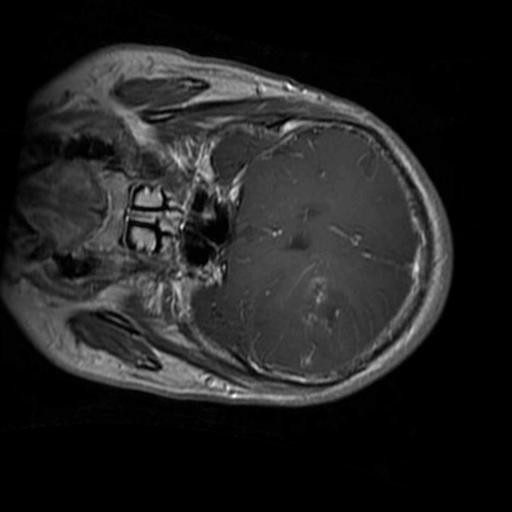
Label: brain_glioma